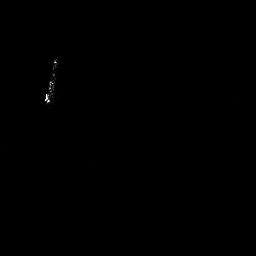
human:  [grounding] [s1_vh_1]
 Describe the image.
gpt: In the satellite image, there is  <ref>1 medium ship </ref> <box>[[15, 21, 22, 39, 0]]</box> located at left.